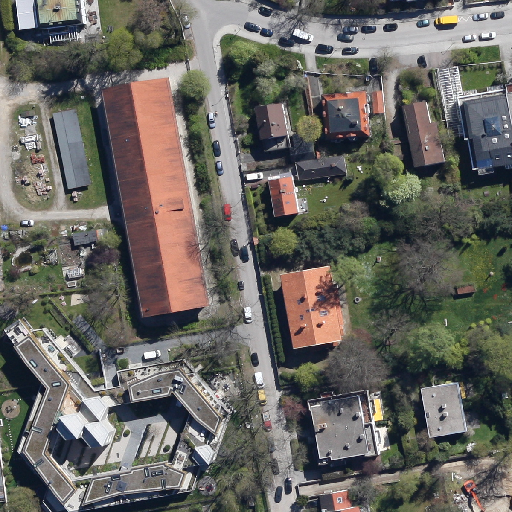
Referring expression: light-duty vehicle driving on the road